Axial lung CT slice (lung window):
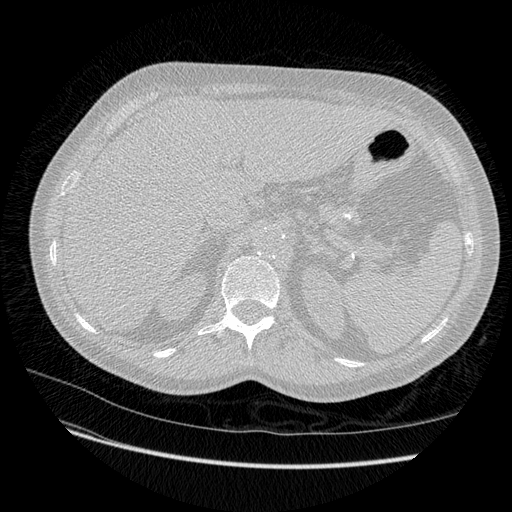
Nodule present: no